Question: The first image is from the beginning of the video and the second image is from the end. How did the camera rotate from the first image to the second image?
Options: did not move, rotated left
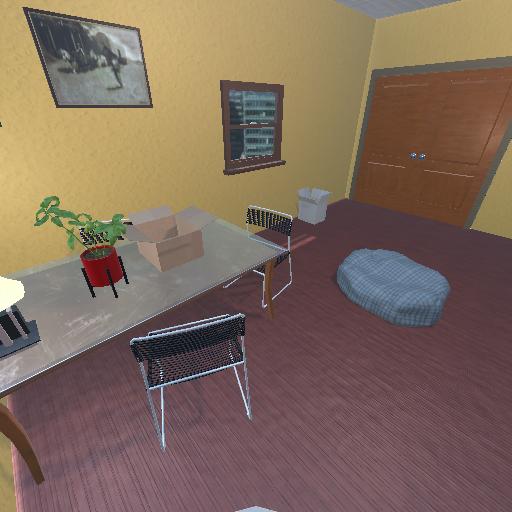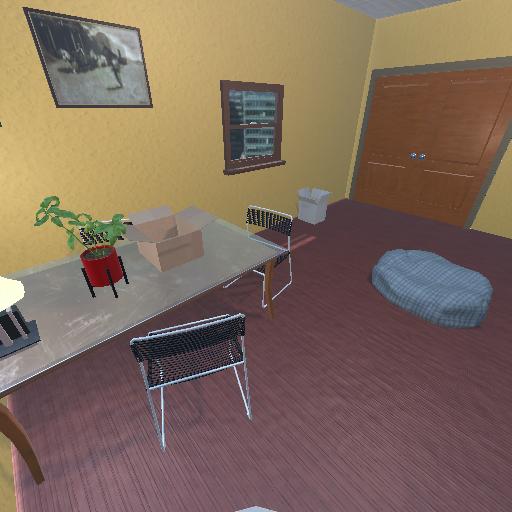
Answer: did not move